Question: A browser helper object I'm writing at the moment needs to alert the user of certain situations.
I don't want to use the WinAPI function MessageBox, because it forces the user to click it away.
Is there a possibillity to ask the user a question without blocking his workflow? He should be able to just ignore the question, if he isn't interested in it at the moment.
Something like gBrowser.getNotificationBox() for firefox extensions would be ideal (example image appended).
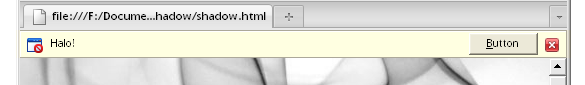
Answer: I finally could solve it. The answer below and the answers in <URL> question did help me. There you can also find some more information about this problem.
If someone has the same problem, here is my code. I don't think it will compile without the rest of my projects code, but it should give an idea, how to implement such a dialog box in a browser helper object:
Header:
'''
#include "atlbase.h"
#include "atlwin.h"
#include "resources/resource.h"
#include <string>
class NotificationBar : public CDialogImpl<NotificationBar>
{
public:
NotificationBar();
enum { IDD = IDD_NOTIFICATIONBAR };
BEGIN_MSG_MAP(CMyDialog)
COMMAND_HANDLER(IDC_CANCEL, BN_CLICKED, OnBnClickedCancel)
END_MSG_MAP()
void show(const std::string &message);
void show();
void fitSize();
void hide();
void setText(const std::string &text);
private:
LRESULT OnBnClickedCancel(WORD wNotifyCode, WORD wID, HWND hWndCtl, BOOL& bHandled);
bool isShown;
};
'''
Source:
'''
#include "NotificationBar.hpp"
NotificationBar::NotificationBar()
:isShown(false)
{
}
void NotificationBar::show(const std::string &message)
{
show();
setText(message);
}
void NotificationBar::show()
{
if(isShown)
{
fitSize();
return;
}
isShown=true;
WebBrowser webbrowser(BrowserHelperObject::getInstance().getBrowser());
//Create dialog
Create(webbrowser.getCurrentTabHwnd());
//Set dialog size
fitSize();
ShowWindow(SW_SHOWNORMAL);
}
void NotificationBar::hide()
{
if(!isShown) return;
ShowWindow(SW_HIDE);
DestroyWindow();
isShown=false;
fitSize();
}
void NotificationBar::fitSize()
{
//This method is highly non portable. I is possible that it will not work in future versions of
//Internet explorer. It is dependend on the layout of the IE window and on the class names
//of its child windows (status bar, document view, ...).
//If the plugin gets some strange layout on future versions of IE or doesn't show a message at all,
//check and change this function.
WebBrowser webbrowser(BrowserHelperObject::getInstance().getBrowser());
CWindow tab(webbrowser.getCurrentTabHwnd());
CWindow child(FindWindowEx(tab,NULL,_T("Shell DocObject View"),_T("")));
CWindow statusbar(FindWindowEx(tab,NULL,_T("msctls_statusbar32"),_T("")));
RECT statusbarrect;
statusbar.GetWindowRect(&statusbarrect);
RECT documentrect;
tab.GetClientRect(&documentrect);
documentrect.bottom-=(statusbarrect.bottom-statusbarrect.top);
if(isShown)
{
//Request document window rect
static const unsigned int DLGHEIGHT=50;
RECT dialogrect=documentrect;
documentrect.top+=DLGHEIGHT;
dialogrect.bottom=dialogrect.top+DLGHEIGHT;
//Shrink document window
MoveWindow(&dialogrect);
}
child.MoveWindow(&documentrect);
}
LRESULT NotificationBar::OnBnClickedCancel(WORD, WORD, HWND , BOOL&)
{
hide();
return 0;
}
void NotificationBar::setText(const std::string &text)
{
if(0==SetDlgItemText(IDC_TEXT, CA2W(text.c_str())))
ieaddon::util::bho::BrowserHelperObject::getInstance().ErrorMessageBox("Error",ieaddon::util::cast::IntToStr(GetLastError()));
}
'''
The function webbrowser.getCurrentTabHwnd() returns the current tab window:
'''
HWND WebBrowser::getCurrentTabHwnd()
{
CComPtr<IServiceProvider> pServiceProvider;
if (!SUCCEEDED(_browser->QueryInterface(IID_PPV_ARGS(&pServiceProvider))))
throw std::exception("QueryInterface for IID_IServiceProvider failed in WebBrowser::getCurrentTabHwnd()");
CComPtr<IOleWindow> pWindow;
if (!SUCCEEDED(pServiceProvider->QueryService(SID_SShellBrowser, IID_PPV_ARGS(&pWindow))))
throw std::exception("QueryService for SID_SShellBrowser, IID_IOleWindow failed in WebBrowser::getCurrentTabHwnd()");
HWND hwndBrowser = NULL;
if (!SUCCEEDED(pWindow->GetWindow(&hwndBrowser)))
throw std::exception("GetWindow failed in WebBrowser::getCurrentTabHwnd()");
return hwndBrowser;
}
'''
You also have to call NotificationBar::fitSize() on each resize of the browser window. For this you can use IHTMLWindow3::attachEvent(_T("onresize"),...) in the DocumentComplete event of IE.
Here the way to get an instance of IHTMLWindow3 in the DocumentComplete handler:
1. IWebBrowser2::getDocument() returns IHTMLDocument2
2. IHTMLDocument2::get_parentWindow() returns IHTMLWindow2
3. IHTMLWindow2::QueryInterface(IID_IHTMLWindow3,...) is successful